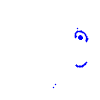
Particle: pion